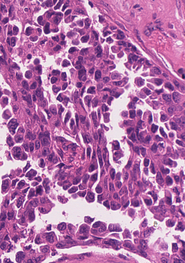
Tumor epithelial tissue: yes
Tumor-associated stroma tissue: yes
Normal tissue: no